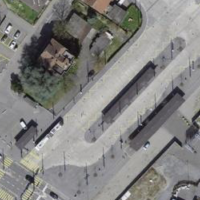
EUNIS habitat code: 57
Species observed at this site:
Tussilago farfara